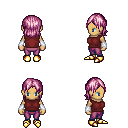
a pixel art fantasy rpg character, female body template, human, tanned skin, maroon sleeveless shirt, magenta pants, pink long bangs hairstyle, white cloth bracers, gold boots, four views (front, back, left, right), 2x2 character sprite sheet, small pixel art, hard edges, no anti-aliasing